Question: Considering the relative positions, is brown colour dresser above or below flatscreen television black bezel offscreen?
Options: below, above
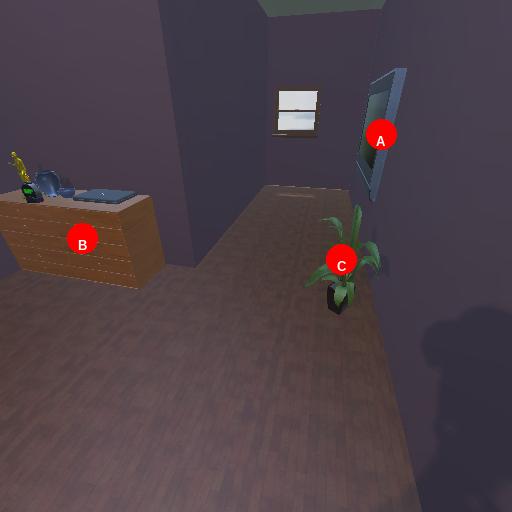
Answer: below